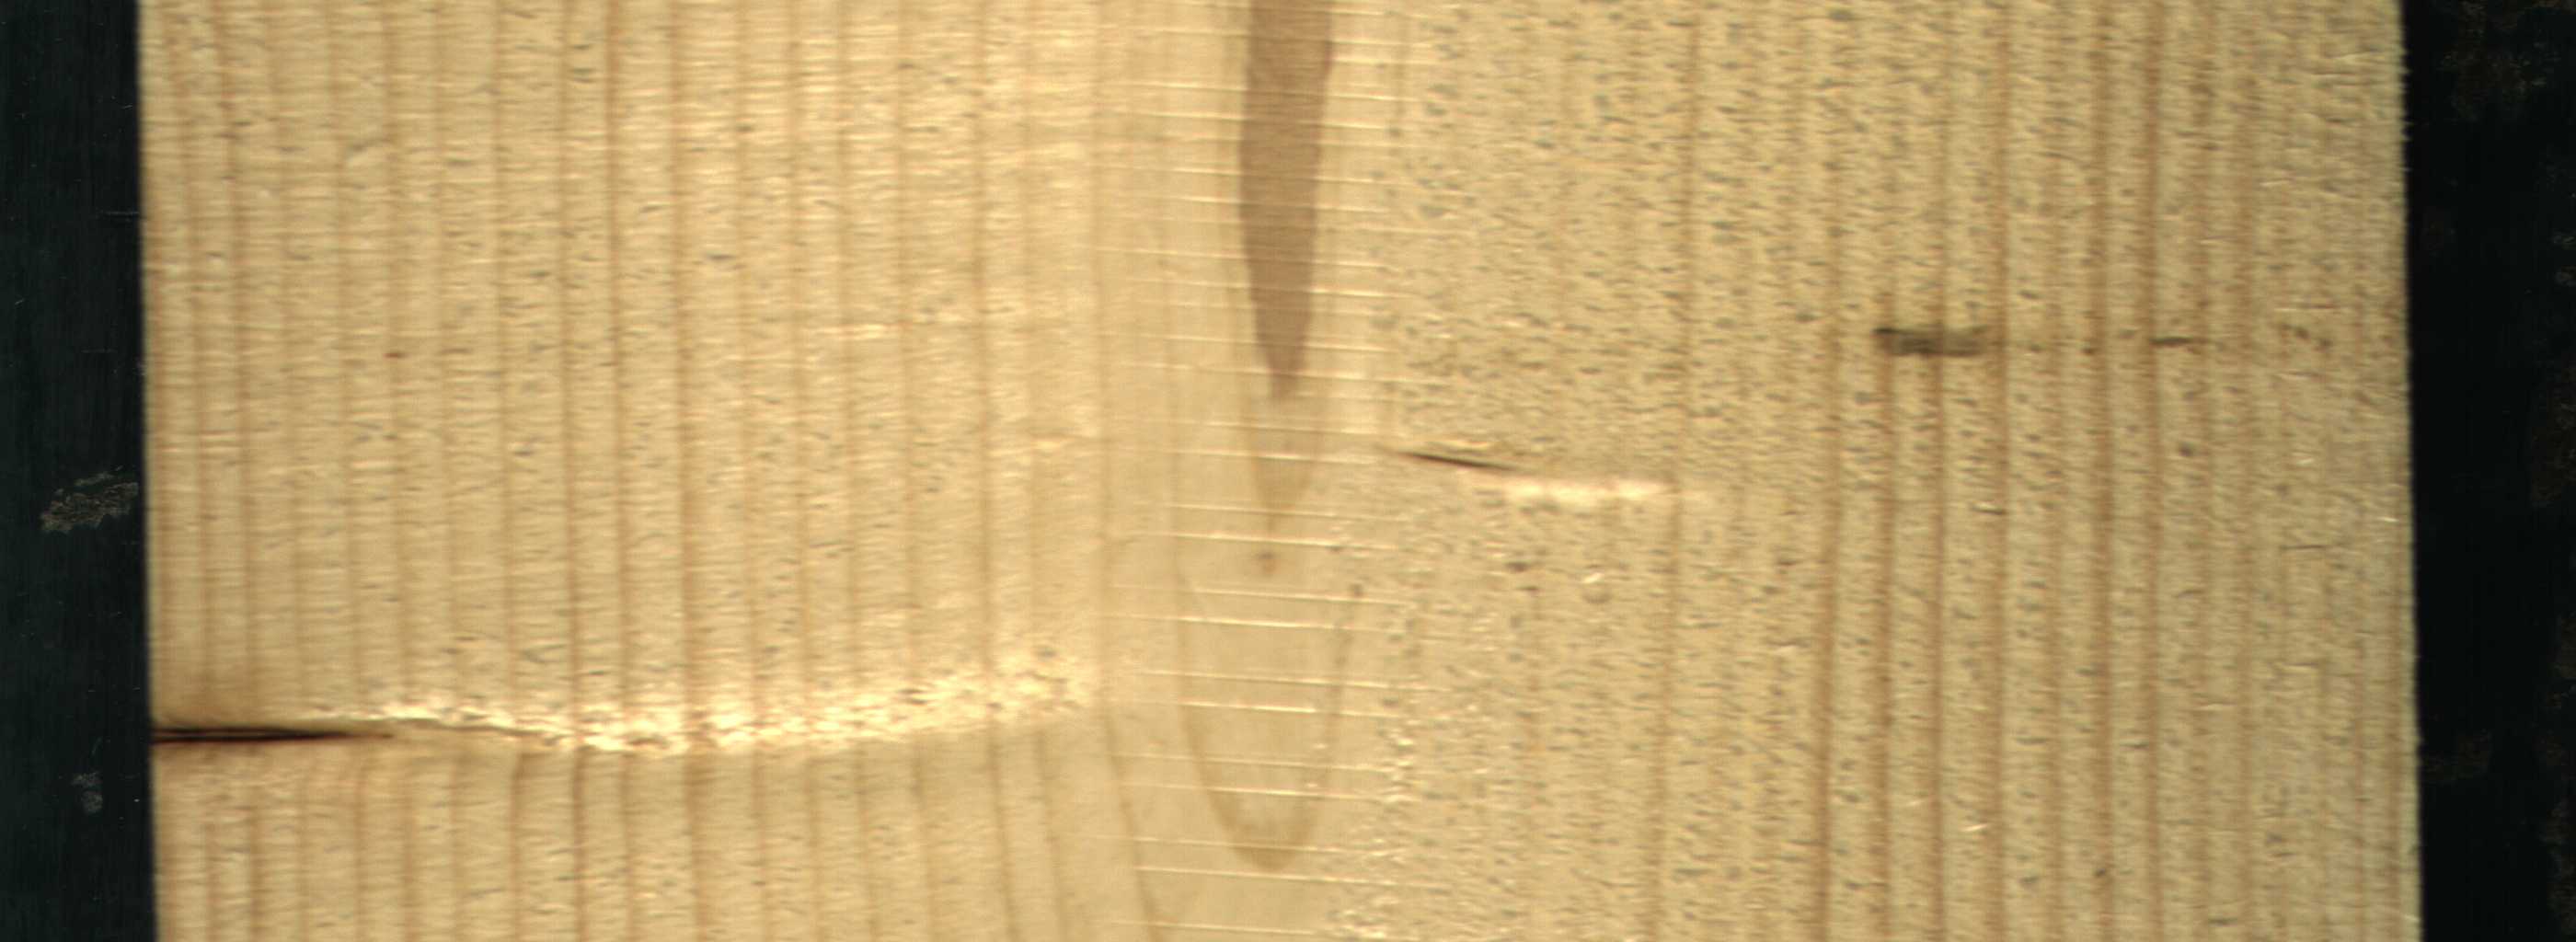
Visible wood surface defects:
Quartzity
Dead_Knot